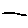
Label: line